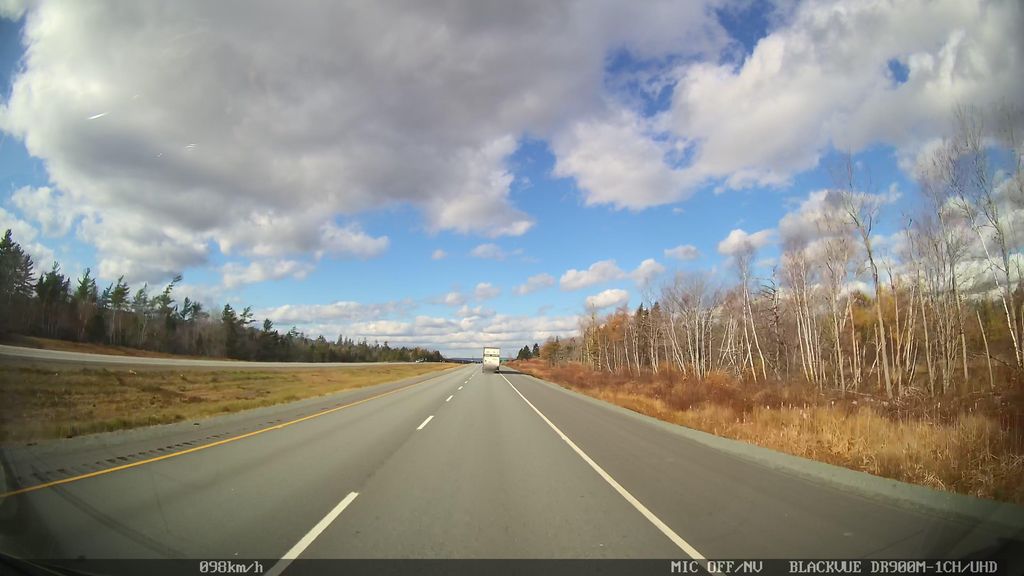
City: halifax